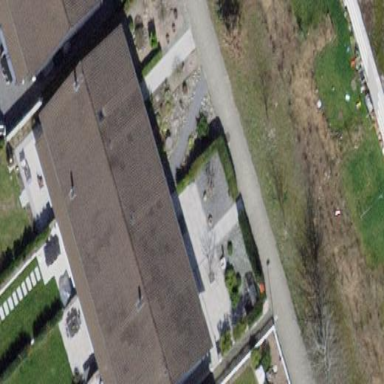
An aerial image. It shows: Terrace building.